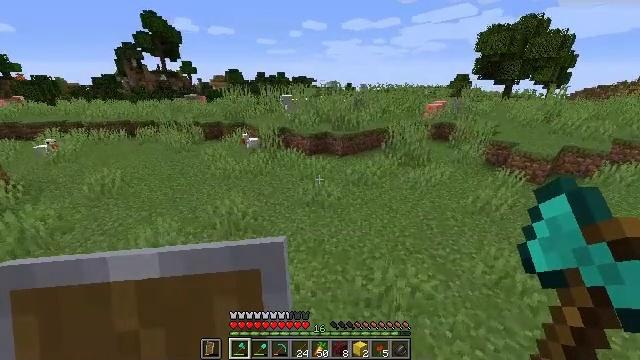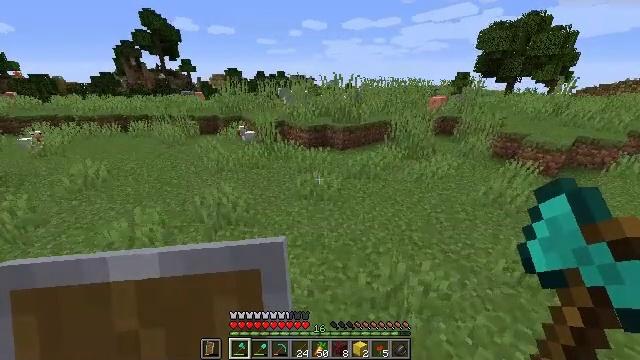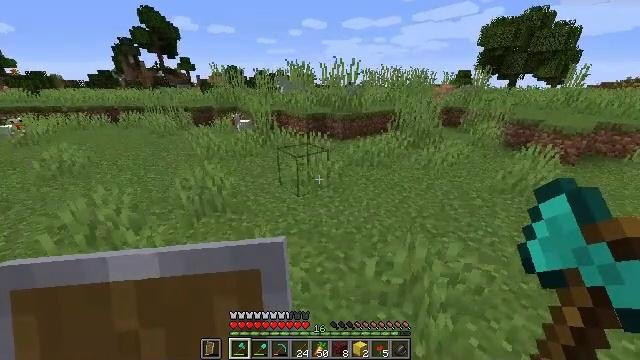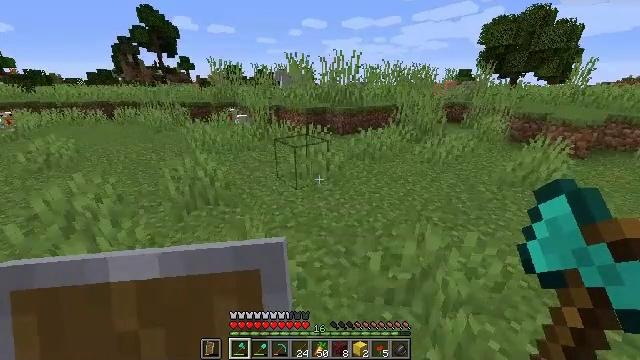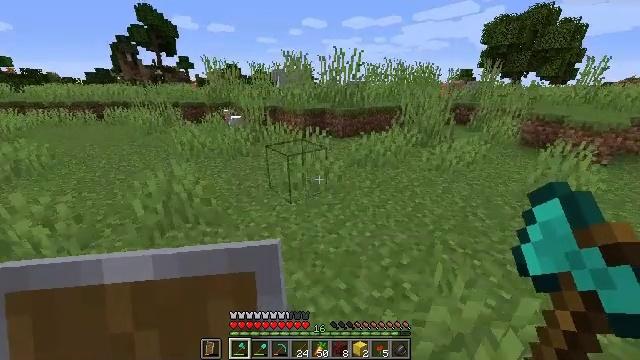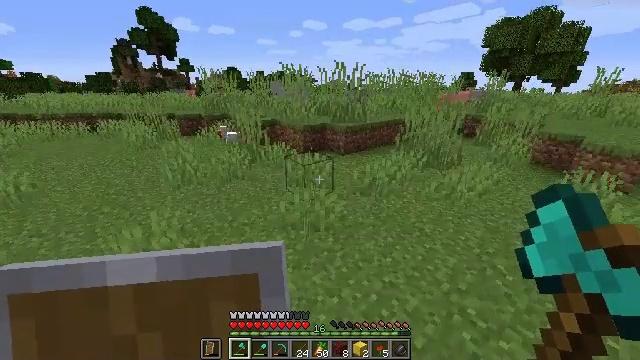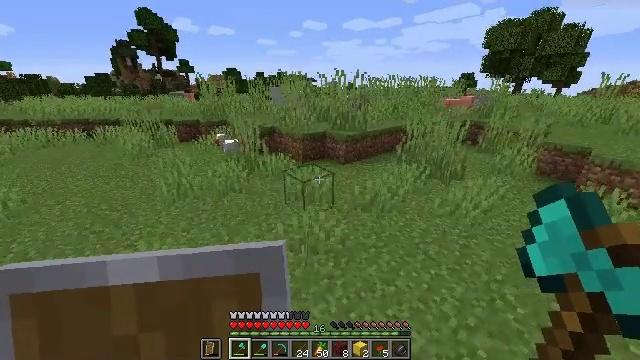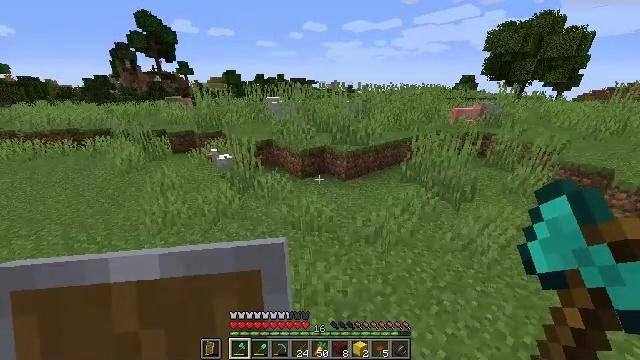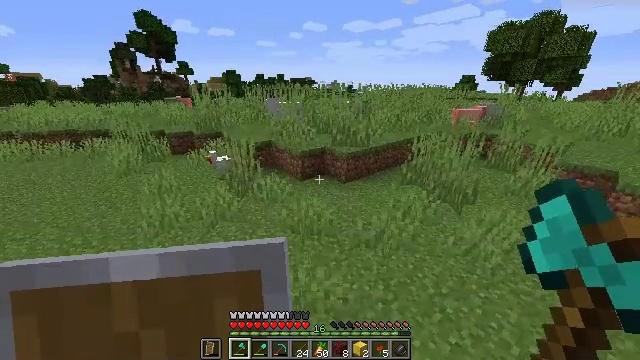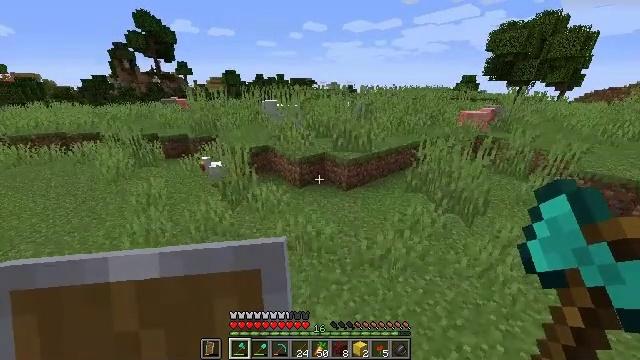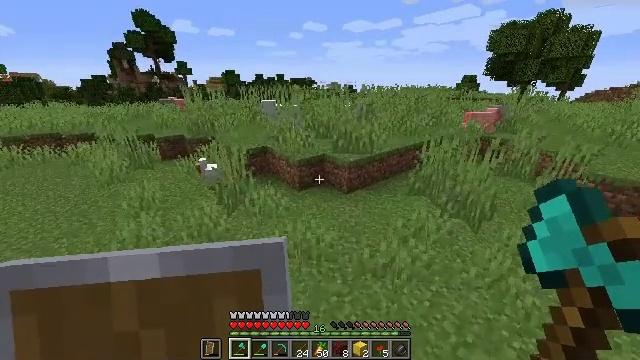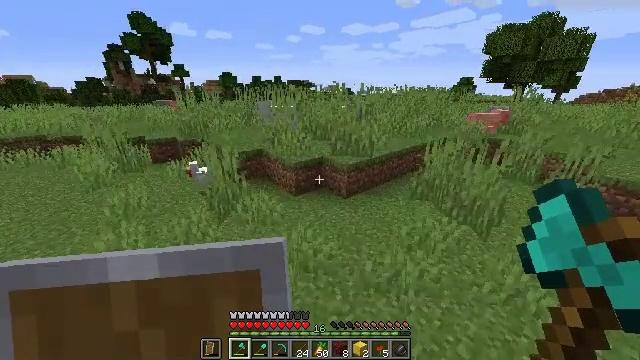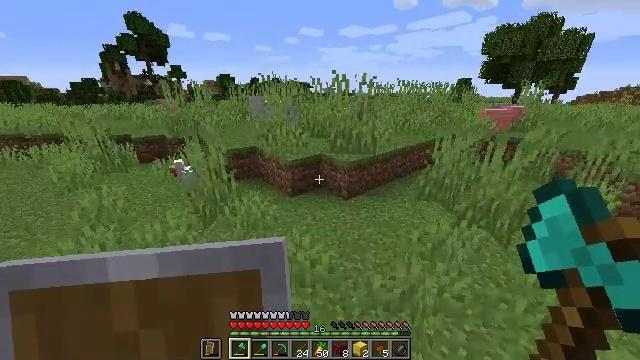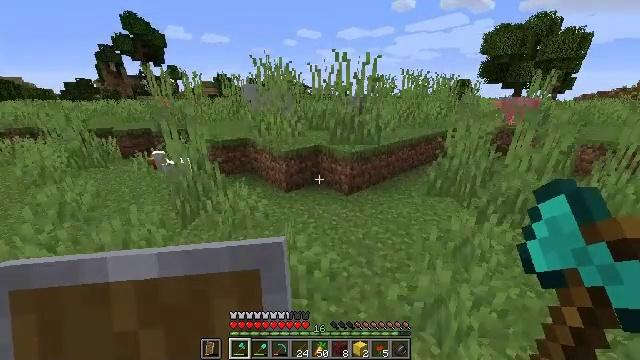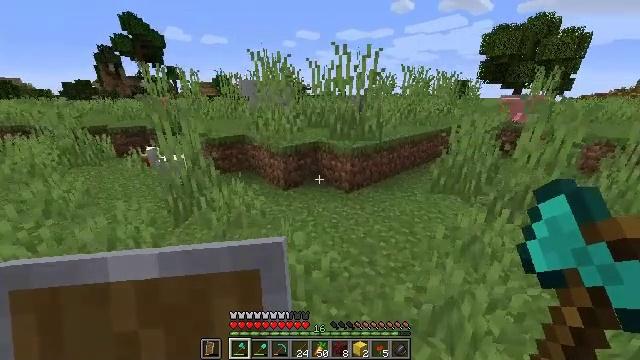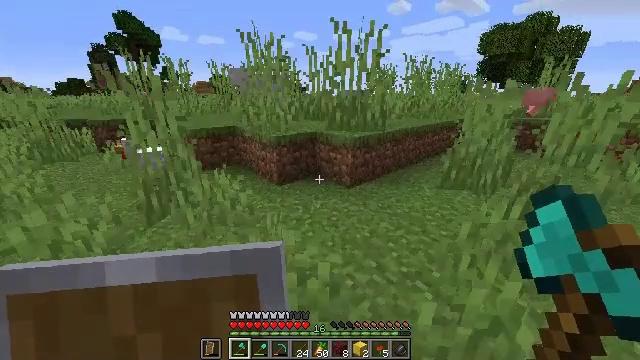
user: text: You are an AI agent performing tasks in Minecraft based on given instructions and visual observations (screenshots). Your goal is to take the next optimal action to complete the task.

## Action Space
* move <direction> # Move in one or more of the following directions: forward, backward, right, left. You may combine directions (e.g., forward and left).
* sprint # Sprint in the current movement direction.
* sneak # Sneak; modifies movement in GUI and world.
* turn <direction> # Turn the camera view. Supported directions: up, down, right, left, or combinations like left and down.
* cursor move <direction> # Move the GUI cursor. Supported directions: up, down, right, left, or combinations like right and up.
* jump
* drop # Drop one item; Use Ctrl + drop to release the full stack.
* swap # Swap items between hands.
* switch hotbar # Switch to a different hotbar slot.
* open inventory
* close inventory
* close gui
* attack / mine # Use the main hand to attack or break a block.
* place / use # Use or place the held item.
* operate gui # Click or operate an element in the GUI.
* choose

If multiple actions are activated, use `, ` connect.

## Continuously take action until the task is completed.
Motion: motion action
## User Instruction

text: Remove a carrot from the inventory.
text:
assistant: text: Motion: move forward, sprint, jump
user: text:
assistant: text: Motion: move forward, sprint, jump
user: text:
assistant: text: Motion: move forward, sprint, jump
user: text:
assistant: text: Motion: move forward, sprint, jump
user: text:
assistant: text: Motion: move forward, sprint, jump
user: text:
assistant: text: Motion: move forward, sprint, jump
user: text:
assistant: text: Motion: move forward, sprint, jump
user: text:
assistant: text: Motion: move forward, sprint, jump
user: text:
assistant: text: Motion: move forward, sprint, jump
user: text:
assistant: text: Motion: move forward, sprint, jump
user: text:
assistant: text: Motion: move forward, sprint, jump
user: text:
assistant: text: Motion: move forward, sprint
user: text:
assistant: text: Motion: move forward, sprint
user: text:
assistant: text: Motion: move forward, sprint
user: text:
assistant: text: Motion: move forward, sprint
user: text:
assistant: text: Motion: move forward, sprint
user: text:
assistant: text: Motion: move forward, sprint
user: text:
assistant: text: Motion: move forward, sprint
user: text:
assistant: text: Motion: move forward, sprint
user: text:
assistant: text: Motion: move forward, sprint
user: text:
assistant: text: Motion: move forward, sprint, turn left, jump
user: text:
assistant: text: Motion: move forward, sprint, jump
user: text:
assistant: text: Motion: move forward, sprint, jump
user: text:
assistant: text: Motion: move forward, sprint, turn left, jump
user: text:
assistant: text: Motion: move forward, sprint, jump
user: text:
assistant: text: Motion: move forward, sprint, turn left, jump
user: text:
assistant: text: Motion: move forward, sprint, turn left, jump
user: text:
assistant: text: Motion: move forward, sprint, turn left, jump
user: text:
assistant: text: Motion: move forward, sprint, turn left and down, jump
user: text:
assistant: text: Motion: move forward, sprint, turn left, jump